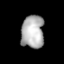
Tissue: lung
Cell type: Fibroblasts
Senescence score: 0.5583
Nuclear area (px): 735
Mean DAPI intensity: 175.663